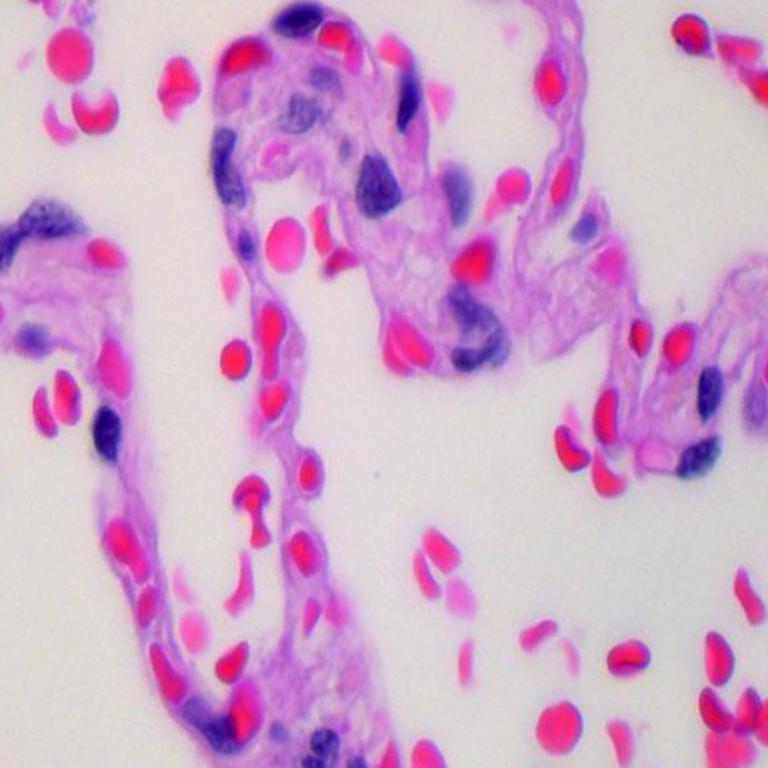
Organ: lung
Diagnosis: benign